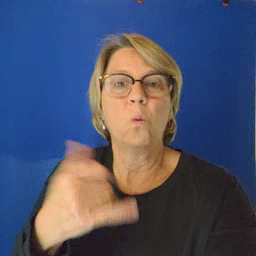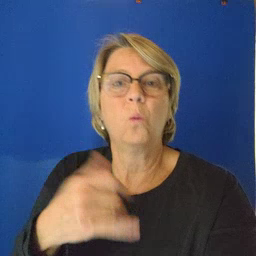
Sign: now